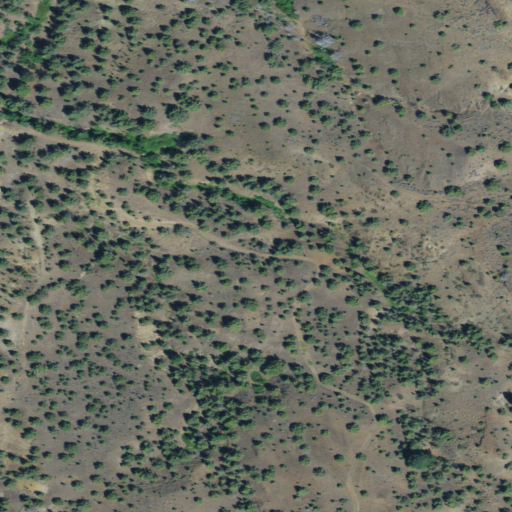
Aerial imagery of depression(s) in Oregon named Vanata Basin containing shrub, grassland, open development, and evergreen forest